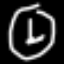
Label: clock